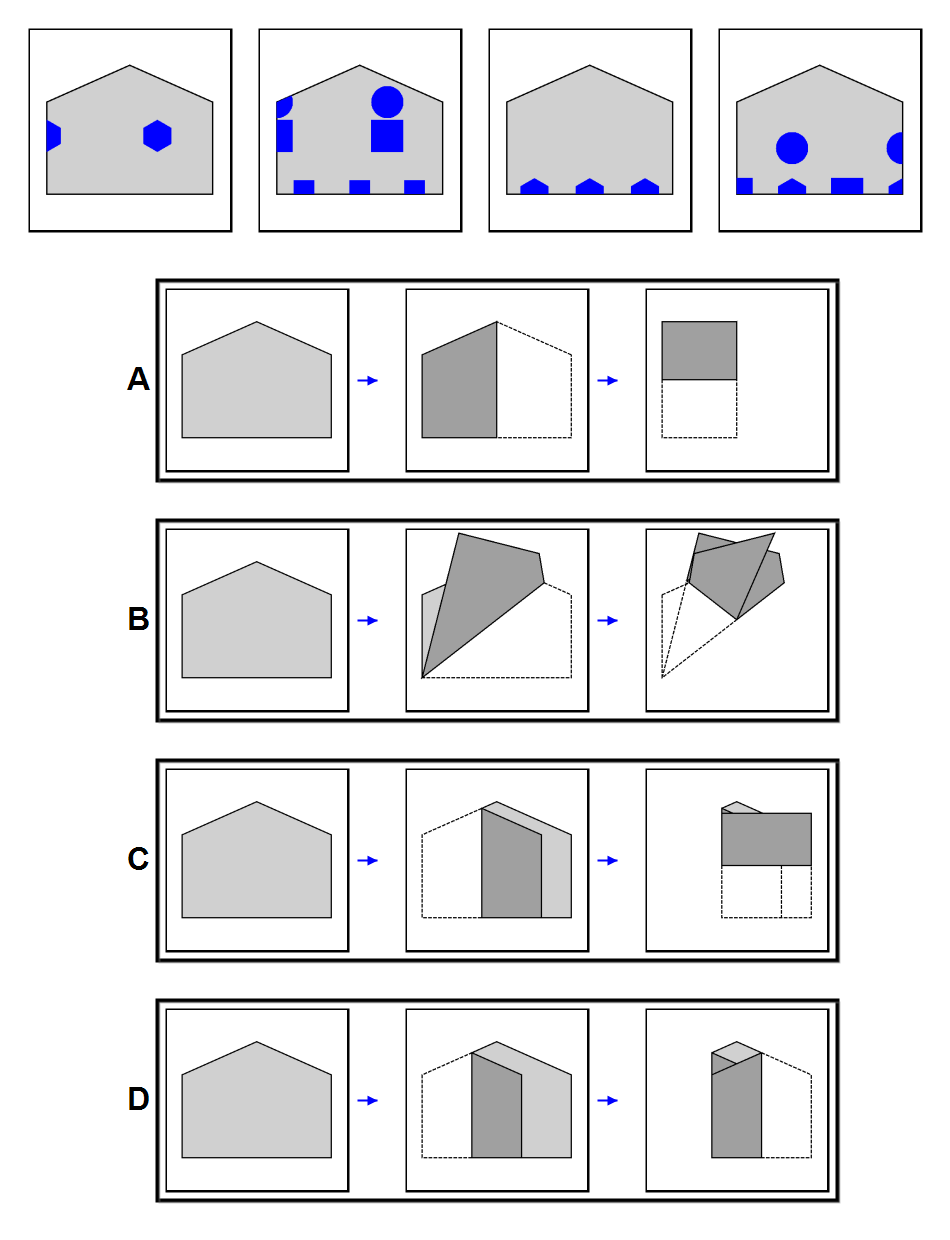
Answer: D